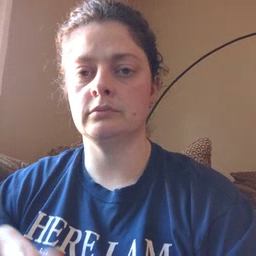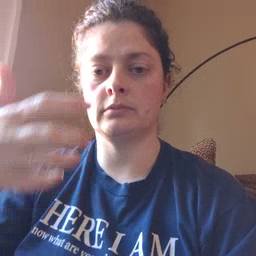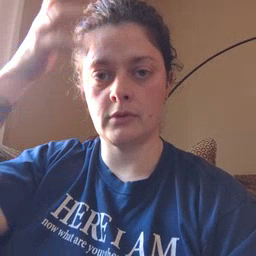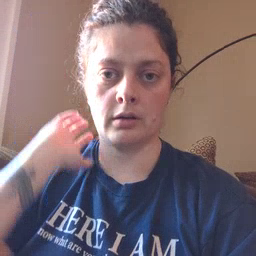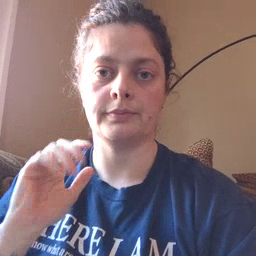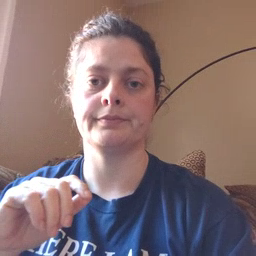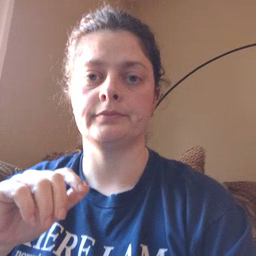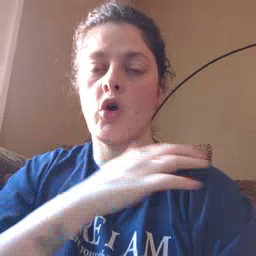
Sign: lion